Question: I'm trying to achieve something similar to how <URL> does their breadcrumbs in the footer:

I was thinking CSS3 (border-radius), but that does rounded corners only. Or is is a simple HTML5 feature?
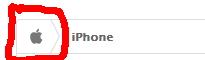
Answer: Theres is alot examples on the internet just look for css3 breadcrumbs and you will see many tutorials.
<URL>
And you can do that with border here is a example and a tutorial
<URL>